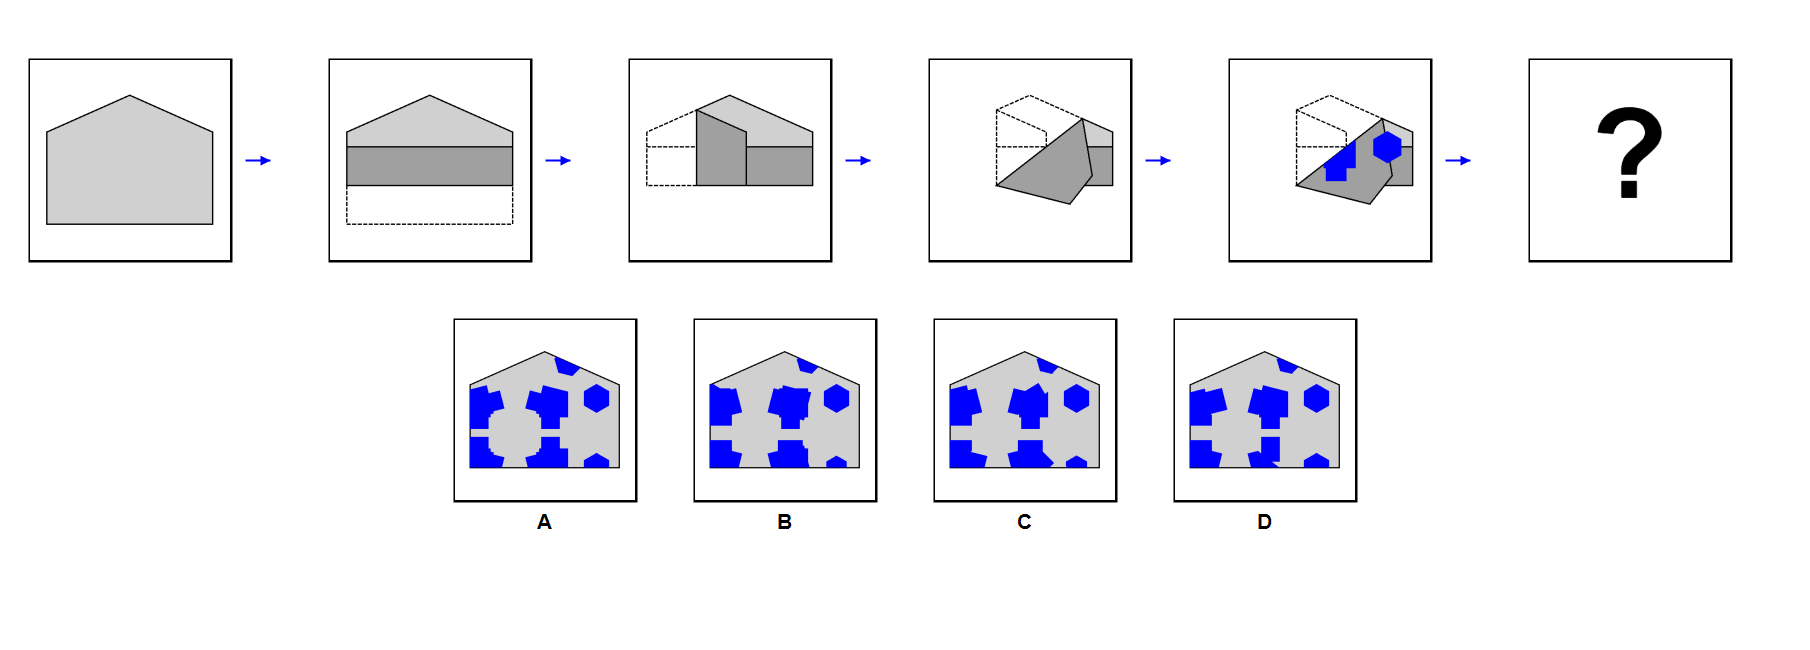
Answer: A